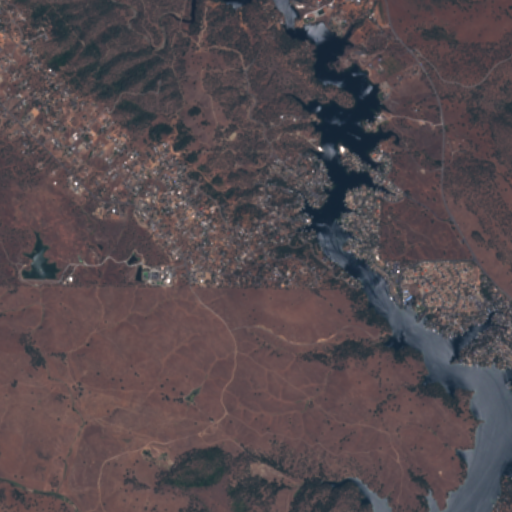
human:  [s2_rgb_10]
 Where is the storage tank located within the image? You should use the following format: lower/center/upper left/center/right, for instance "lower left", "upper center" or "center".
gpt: The storage tank is located in the center of the image.
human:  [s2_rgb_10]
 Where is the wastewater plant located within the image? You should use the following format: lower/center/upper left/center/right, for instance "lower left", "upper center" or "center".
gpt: The wastewater plant is located in the center left of the image.
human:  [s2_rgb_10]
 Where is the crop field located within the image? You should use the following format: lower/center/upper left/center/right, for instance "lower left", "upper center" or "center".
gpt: There is no crop field in the image.